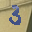
Label: 3